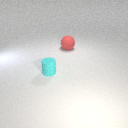
small cyan rubber cylinder in front of large red rubber sphere